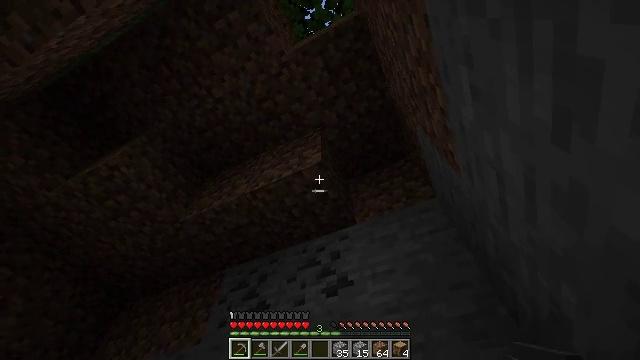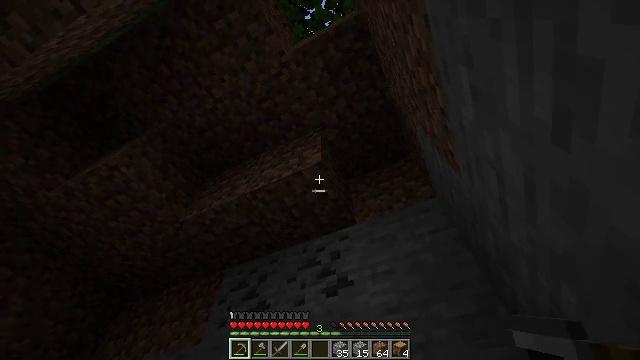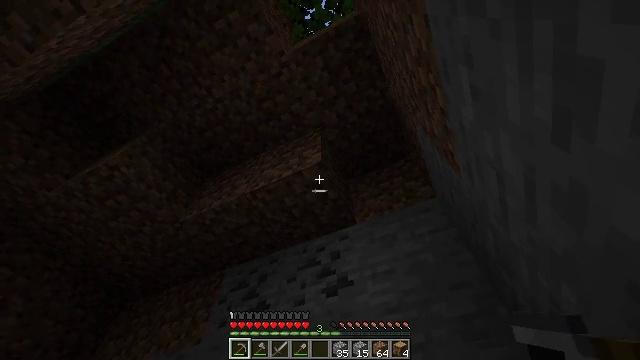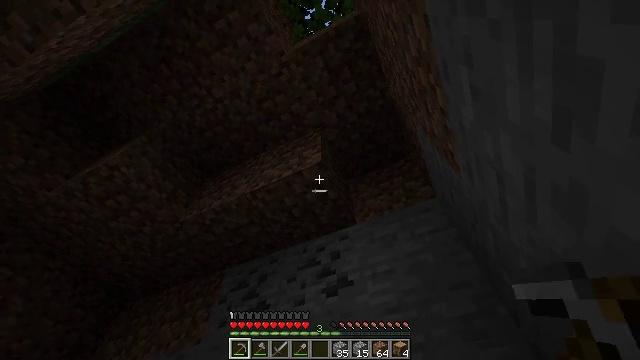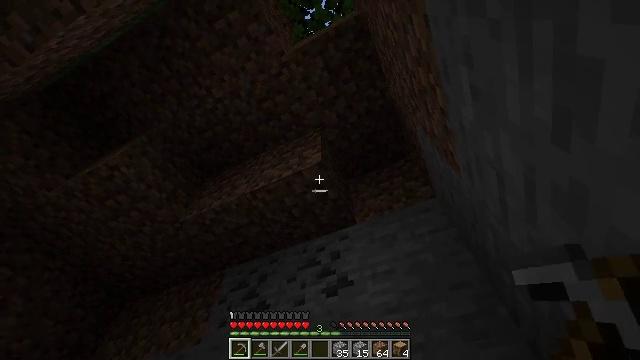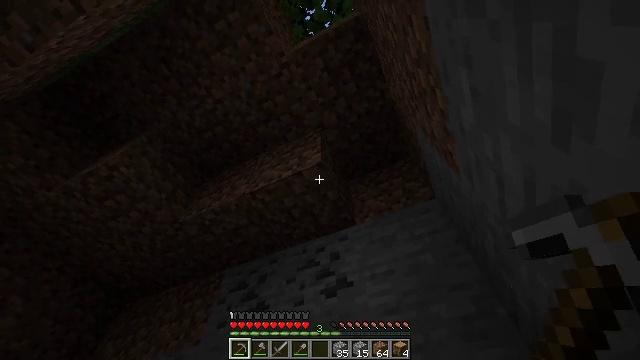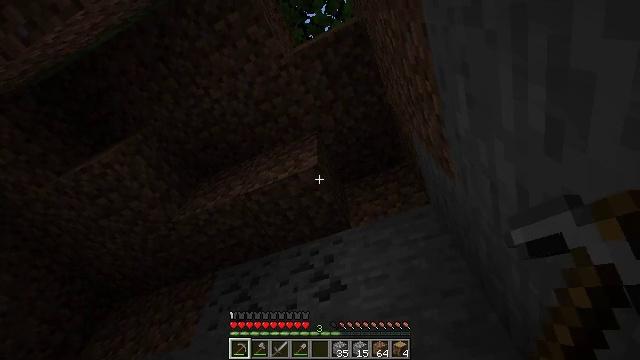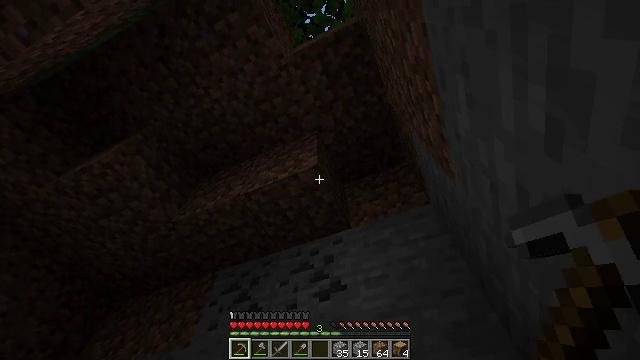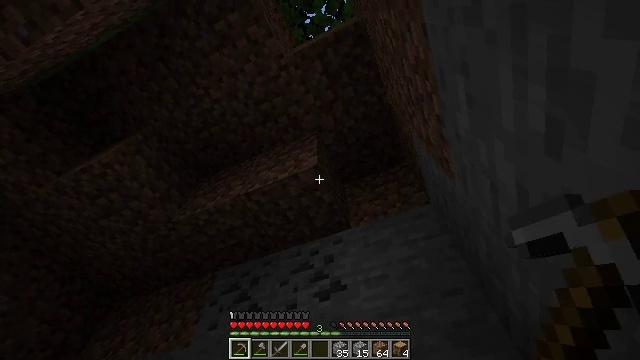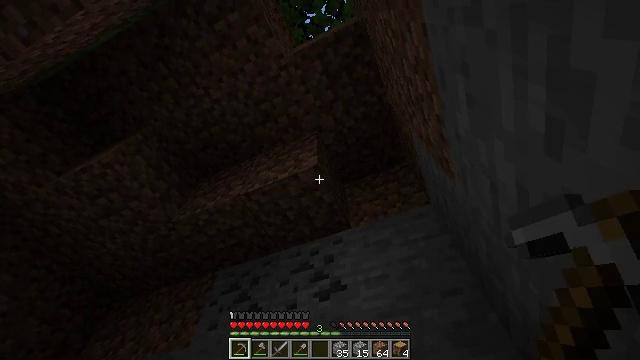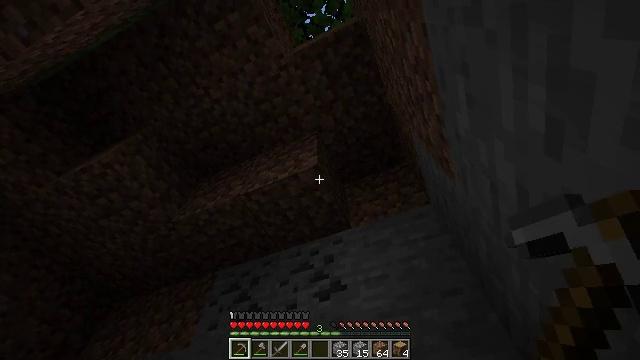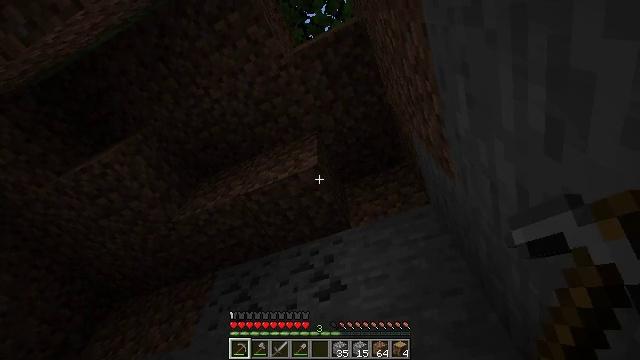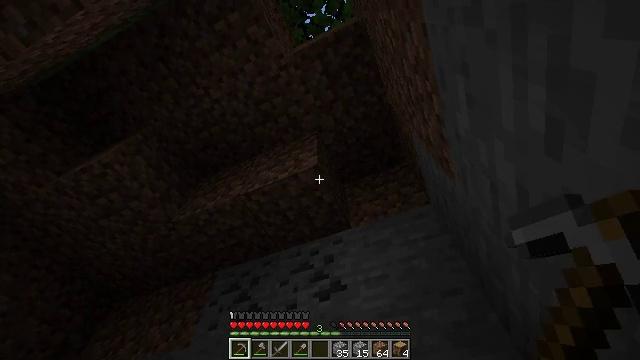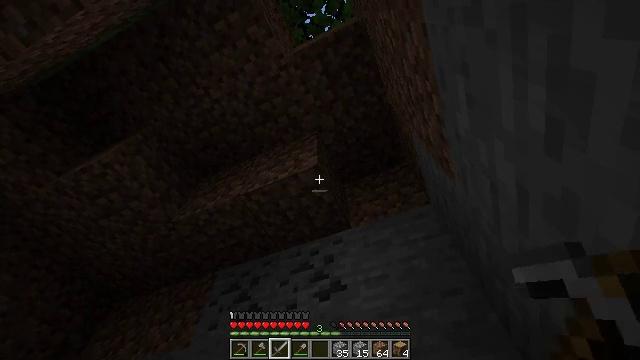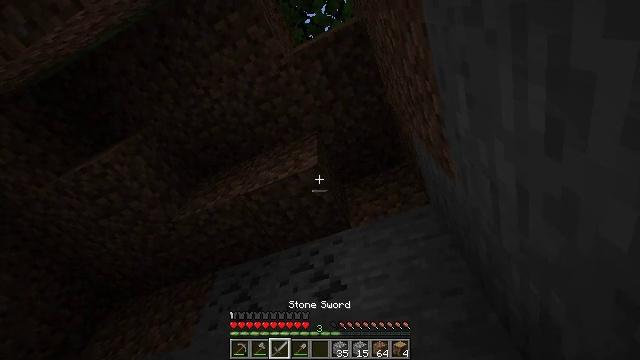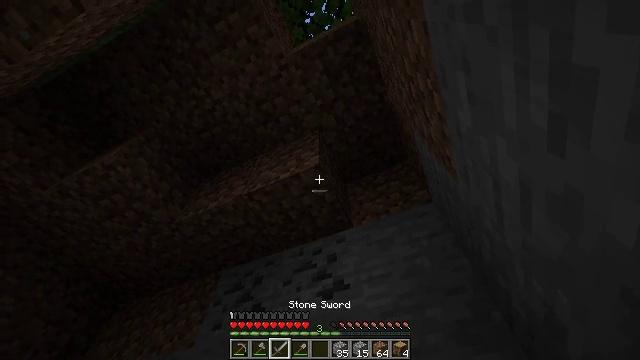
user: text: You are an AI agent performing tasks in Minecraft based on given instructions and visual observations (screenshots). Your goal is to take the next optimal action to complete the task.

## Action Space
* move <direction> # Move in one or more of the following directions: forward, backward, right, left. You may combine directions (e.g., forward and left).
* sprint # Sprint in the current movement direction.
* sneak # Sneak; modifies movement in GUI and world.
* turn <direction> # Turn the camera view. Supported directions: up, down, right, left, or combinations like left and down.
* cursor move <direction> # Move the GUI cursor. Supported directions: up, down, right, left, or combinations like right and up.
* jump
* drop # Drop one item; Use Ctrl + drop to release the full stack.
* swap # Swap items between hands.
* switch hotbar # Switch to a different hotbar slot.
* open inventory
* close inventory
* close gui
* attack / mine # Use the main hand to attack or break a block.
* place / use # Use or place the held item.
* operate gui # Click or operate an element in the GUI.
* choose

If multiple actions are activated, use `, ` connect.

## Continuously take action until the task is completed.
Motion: motion action
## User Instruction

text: Break the dirt block.
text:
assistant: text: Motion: no_op
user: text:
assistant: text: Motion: no_op
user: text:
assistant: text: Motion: no_op
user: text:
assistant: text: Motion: no_op
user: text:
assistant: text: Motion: no_op
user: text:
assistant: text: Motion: turn right
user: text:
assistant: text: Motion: no_op
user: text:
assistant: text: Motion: no_op
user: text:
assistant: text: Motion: no_op
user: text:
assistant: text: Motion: no_op
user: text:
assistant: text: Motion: no_op
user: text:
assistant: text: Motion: no_op
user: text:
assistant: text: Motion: switch to hotbar 3
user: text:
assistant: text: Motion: switch to hotbar 3
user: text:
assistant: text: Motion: switch to hotbar 3
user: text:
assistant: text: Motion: no_op
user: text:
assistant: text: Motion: turn left
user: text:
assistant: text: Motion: turn left
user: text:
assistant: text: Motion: turn up
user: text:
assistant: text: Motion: no_op
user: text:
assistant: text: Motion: attack / mine
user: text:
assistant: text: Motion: attack / mine
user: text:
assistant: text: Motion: attack / mine
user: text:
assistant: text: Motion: attack / mine
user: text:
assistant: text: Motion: attack / mine
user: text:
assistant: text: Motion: attack / mine
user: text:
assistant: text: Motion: attack / mine
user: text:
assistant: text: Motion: turn down, attack / mine
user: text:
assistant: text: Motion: attack / mine
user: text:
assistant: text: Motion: attack / mine